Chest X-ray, PA view. Patient: 67 years old, sex M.
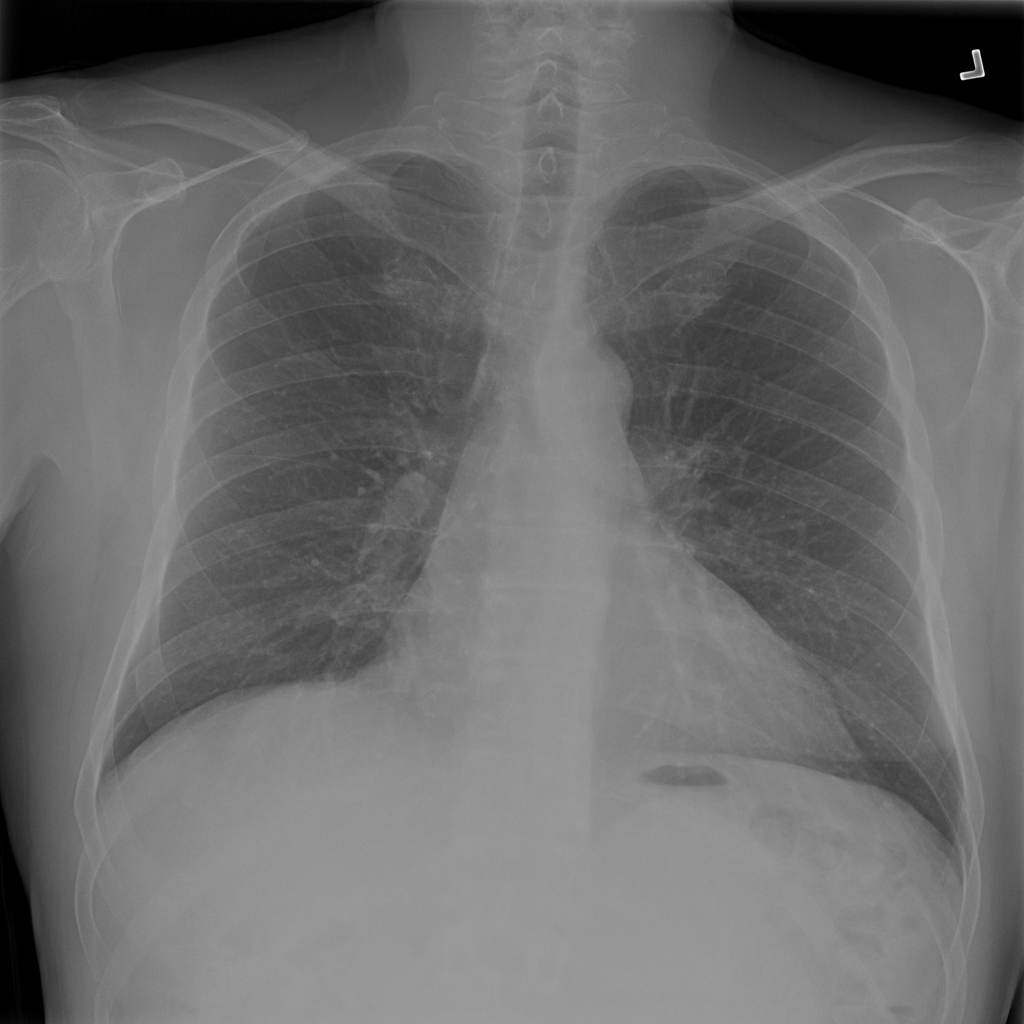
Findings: Infiltration